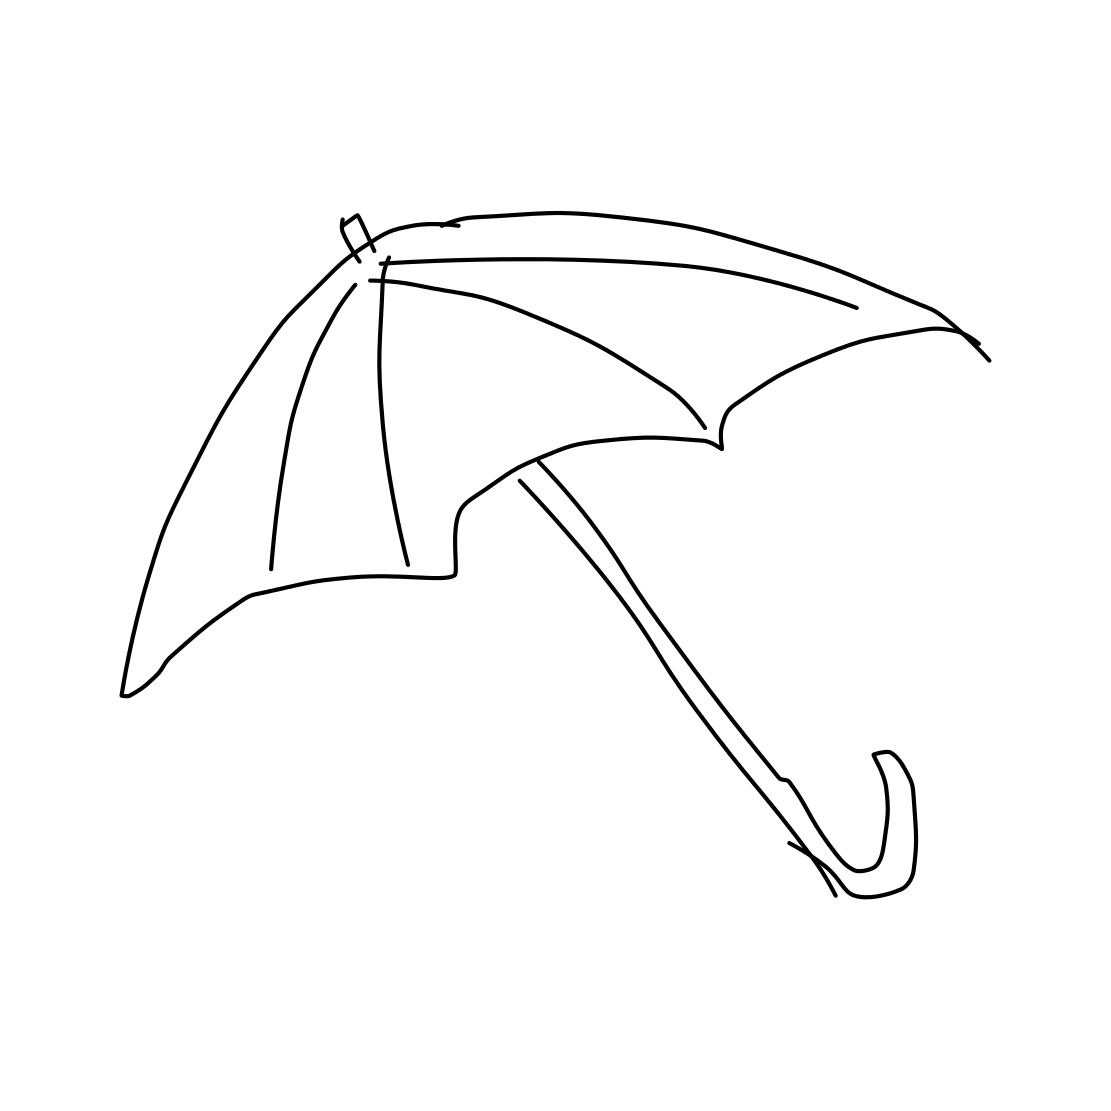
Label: umbrella